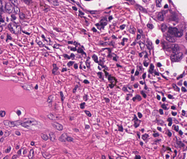
Tumor epithelial tissue: yes
Tumor-associated stroma tissue: yes
Normal tissue: no